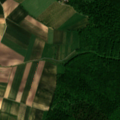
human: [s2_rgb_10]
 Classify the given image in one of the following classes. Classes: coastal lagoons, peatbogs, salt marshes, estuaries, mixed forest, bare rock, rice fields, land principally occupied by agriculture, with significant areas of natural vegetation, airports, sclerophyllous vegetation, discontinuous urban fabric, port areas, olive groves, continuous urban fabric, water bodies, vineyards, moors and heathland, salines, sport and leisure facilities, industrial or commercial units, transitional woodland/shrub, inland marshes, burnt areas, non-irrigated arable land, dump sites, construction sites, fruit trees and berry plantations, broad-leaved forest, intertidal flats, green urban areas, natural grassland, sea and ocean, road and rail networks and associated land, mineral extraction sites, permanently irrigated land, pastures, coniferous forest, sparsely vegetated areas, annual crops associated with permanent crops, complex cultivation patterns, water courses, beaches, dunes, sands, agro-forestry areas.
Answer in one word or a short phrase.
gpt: non-irrigated arable land, complex cultivation patterns, broad-leaved forest